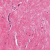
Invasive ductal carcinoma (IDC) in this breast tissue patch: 0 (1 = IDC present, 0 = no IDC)